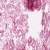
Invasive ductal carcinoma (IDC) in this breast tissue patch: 0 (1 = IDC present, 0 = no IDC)